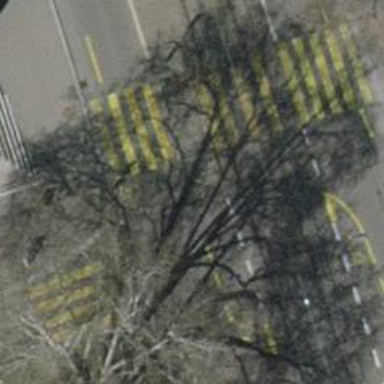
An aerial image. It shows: Uncontrolled zebra crossing with notable zebra markings.